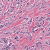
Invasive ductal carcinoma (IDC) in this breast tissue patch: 1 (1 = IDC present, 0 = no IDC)